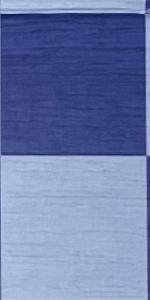
Label: Empty